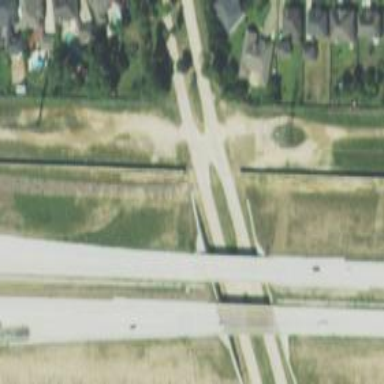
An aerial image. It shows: Secondary link road.